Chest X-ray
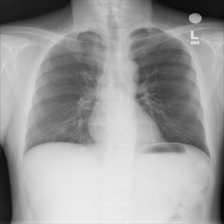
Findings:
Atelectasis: negative
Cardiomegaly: negative
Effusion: negative
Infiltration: negative
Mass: negative
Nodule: negative
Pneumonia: negative
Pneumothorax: negative
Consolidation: negative
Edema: negative
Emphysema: negative
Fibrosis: negative
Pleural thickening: negative
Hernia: negative